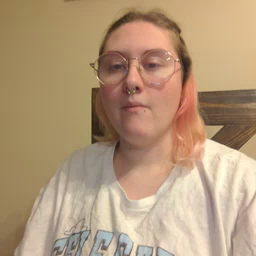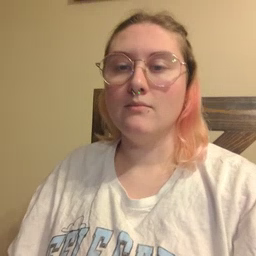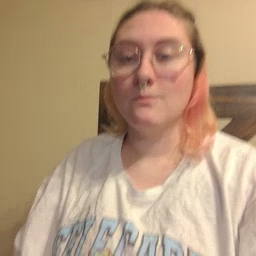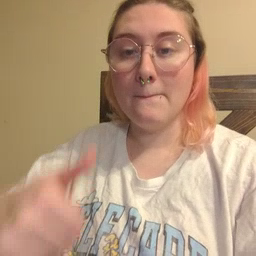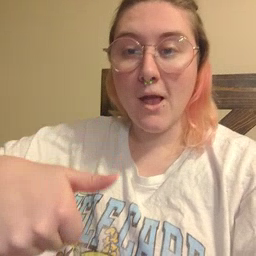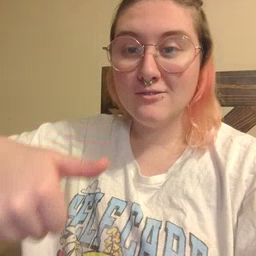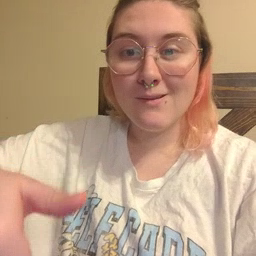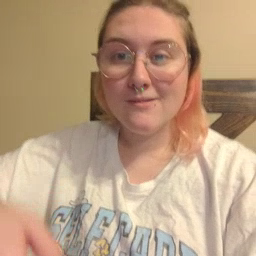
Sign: puzzle